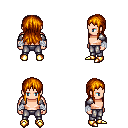
a pixel art fantasy rpg character, male body template, human, light skin, steel arm armor, metal pants, dark blonde unkempt hairstyle, white cloth bandages, gold boots, four views (front, back, left, right), 2x2 character sprite sheet, small pixel art, hard edges, no anti-aliasing